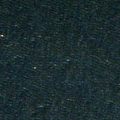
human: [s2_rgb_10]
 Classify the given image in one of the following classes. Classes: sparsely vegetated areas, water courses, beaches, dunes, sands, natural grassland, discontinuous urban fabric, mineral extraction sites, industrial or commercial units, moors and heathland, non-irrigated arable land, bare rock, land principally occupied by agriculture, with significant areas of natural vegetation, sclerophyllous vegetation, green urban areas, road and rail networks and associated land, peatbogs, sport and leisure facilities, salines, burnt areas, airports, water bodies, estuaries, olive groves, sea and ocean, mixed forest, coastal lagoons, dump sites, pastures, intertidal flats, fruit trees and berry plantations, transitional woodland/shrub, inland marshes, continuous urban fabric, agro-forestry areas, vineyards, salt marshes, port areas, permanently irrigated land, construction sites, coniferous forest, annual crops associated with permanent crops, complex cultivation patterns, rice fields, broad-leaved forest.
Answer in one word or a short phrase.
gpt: sea and ocean